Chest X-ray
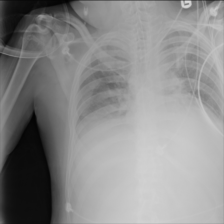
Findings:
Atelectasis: negative
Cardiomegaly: negative
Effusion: negative
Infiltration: positive
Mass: negative
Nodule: negative
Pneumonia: negative
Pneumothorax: negative
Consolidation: positive
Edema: negative
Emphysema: negative
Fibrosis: negative
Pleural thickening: negative
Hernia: negative